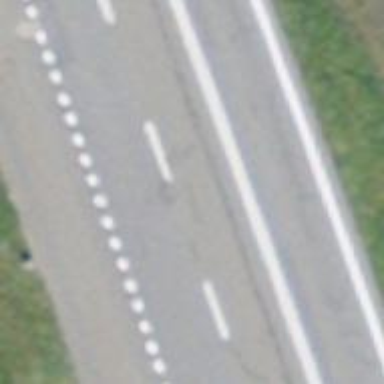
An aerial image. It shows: Primary road with asphalt surface.